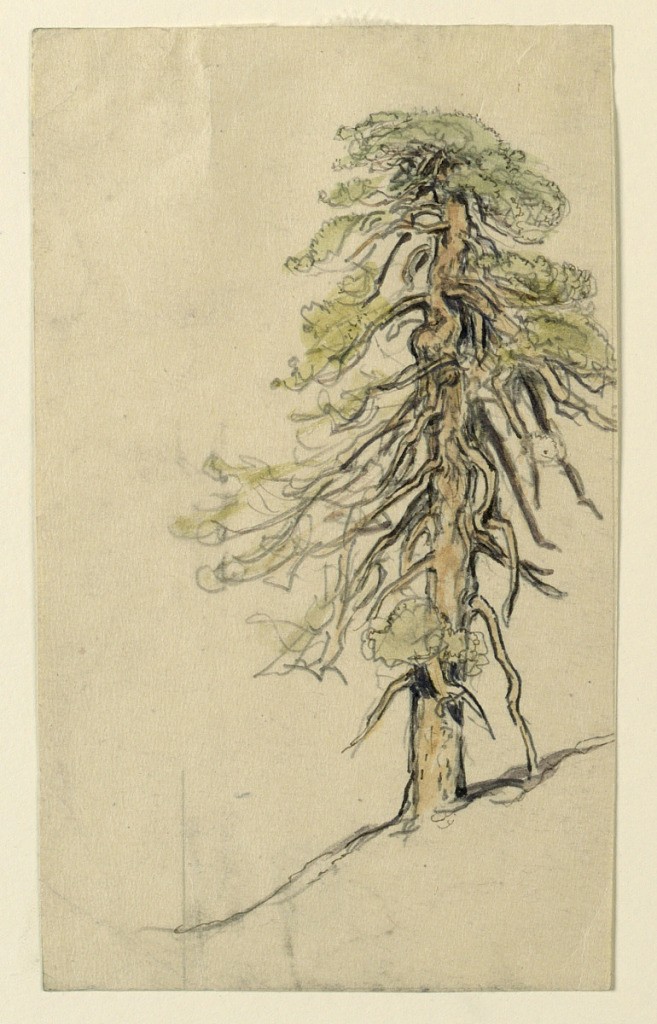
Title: Study of a Tree on a Hillside
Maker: Samuel Colman, American, 1832–1920
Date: ca. 1890
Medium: Brush and watercolor, pen and brown ink, graphite on paper
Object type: Drawing
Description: Study of a tree on a hillside. Thick trunk with dense, relatively short branches and bushy clumps of green leaves.